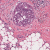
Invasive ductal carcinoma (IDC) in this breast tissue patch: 1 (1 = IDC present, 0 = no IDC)